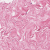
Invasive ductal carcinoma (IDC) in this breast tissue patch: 0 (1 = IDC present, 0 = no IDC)